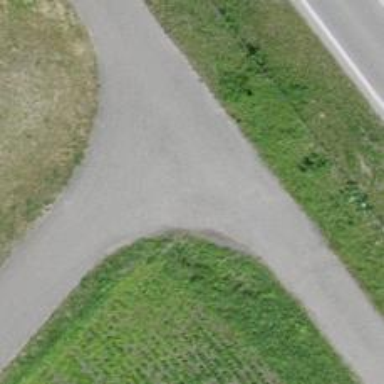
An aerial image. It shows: Well-maintained track road of grade 1.